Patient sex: F
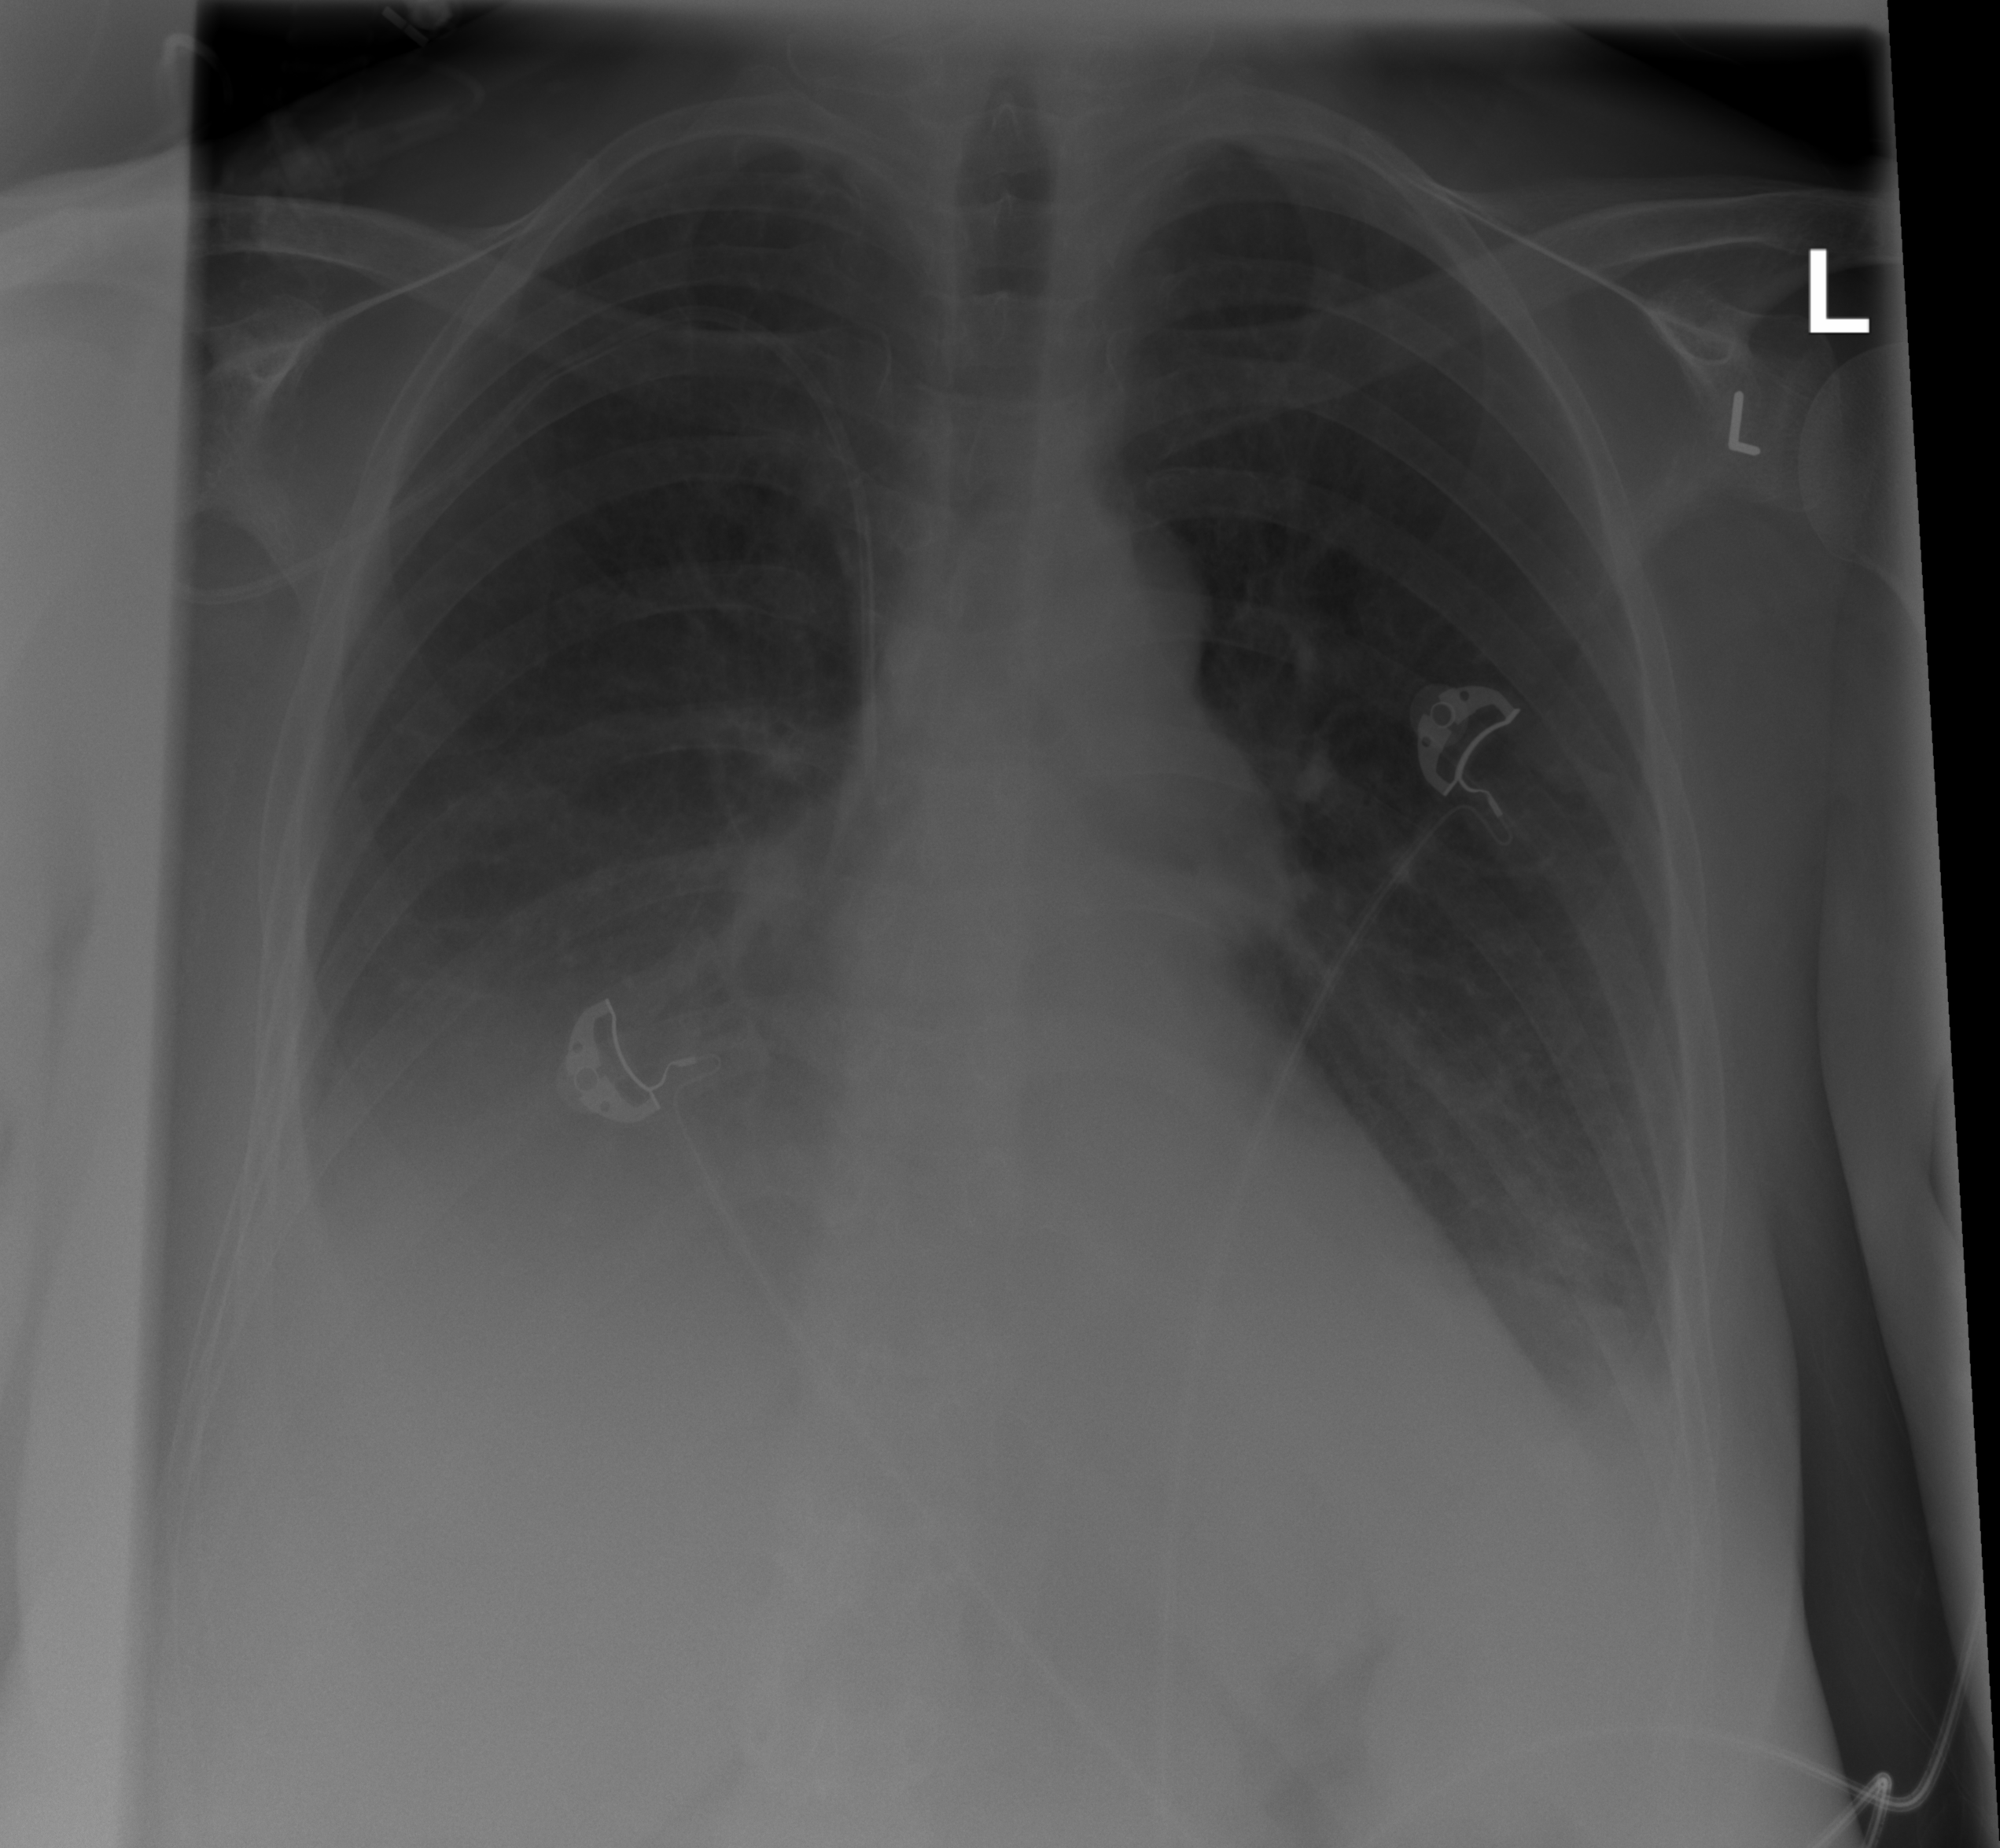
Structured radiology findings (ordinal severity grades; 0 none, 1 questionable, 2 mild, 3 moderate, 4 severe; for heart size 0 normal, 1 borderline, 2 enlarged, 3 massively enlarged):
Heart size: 0
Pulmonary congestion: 0
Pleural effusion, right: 3
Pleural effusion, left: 2
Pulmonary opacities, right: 2
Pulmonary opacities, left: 1
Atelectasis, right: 2
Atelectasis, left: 2